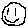
Label: smiley face